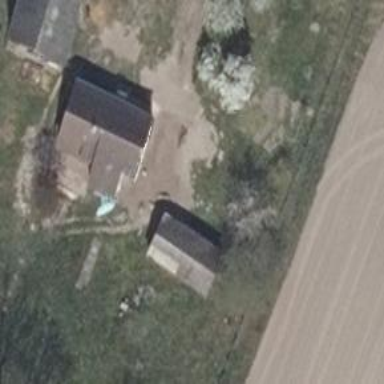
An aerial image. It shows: Simple and straightforward house.